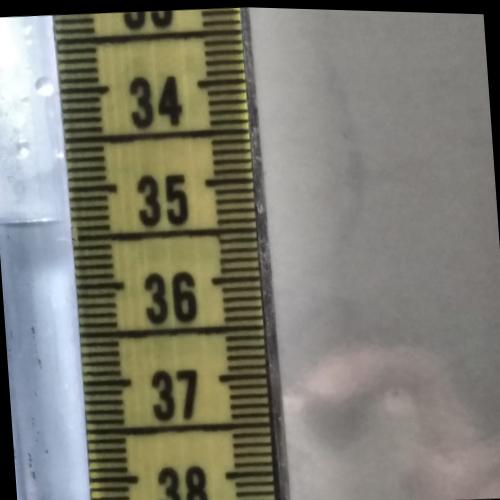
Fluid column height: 35.3 cm